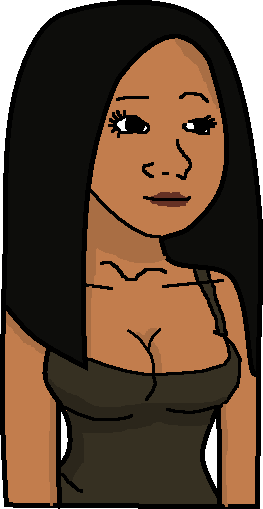
Label: 5_E-Thot